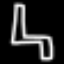
Label: chair